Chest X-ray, PA view. Patient: 55 years old, sex F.
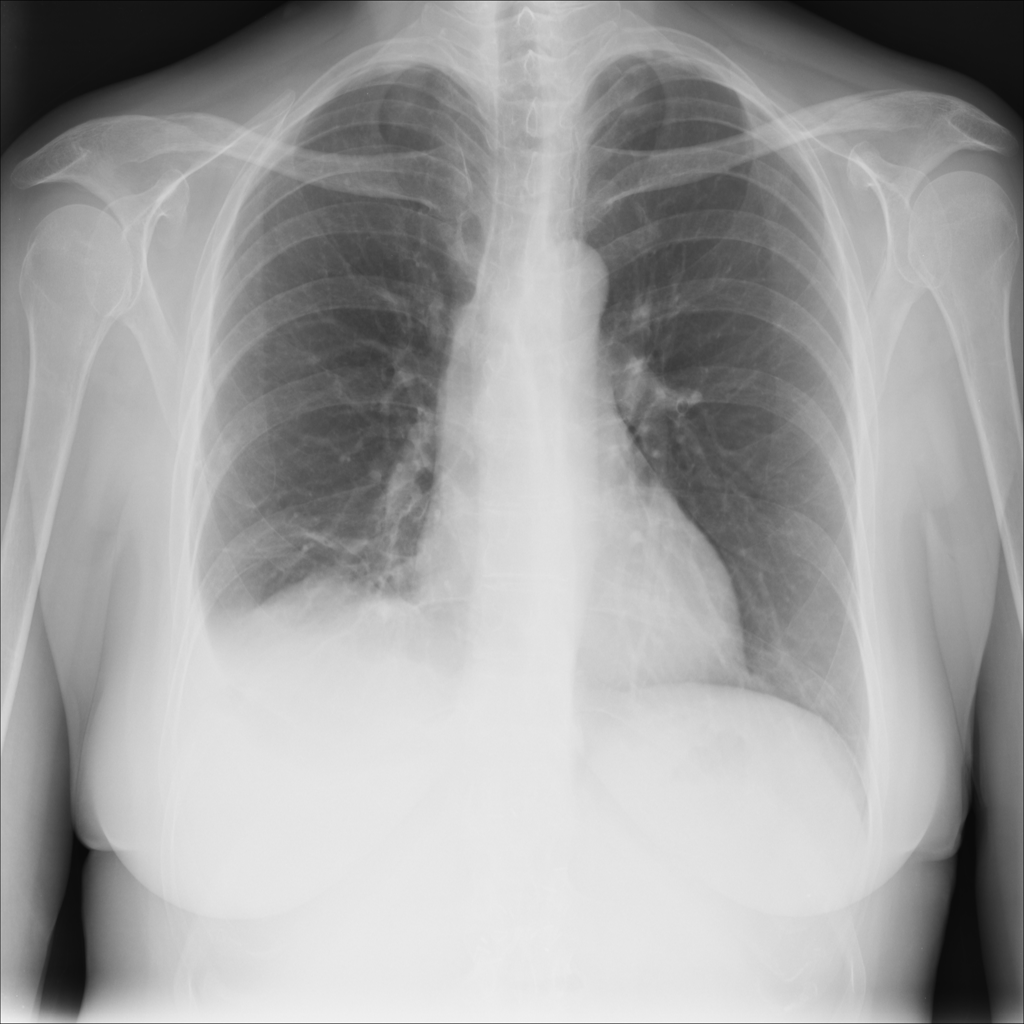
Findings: Atelectasis, Effusion, Infiltration